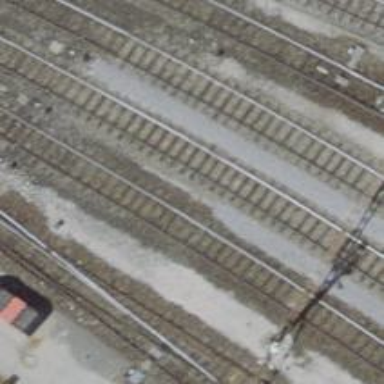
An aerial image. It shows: Single-track electrified railway yard with contact line electrification.